Aerial crown-view tile of a tropical tree (Barro Colorado Island, Panama), acquired 20241216:
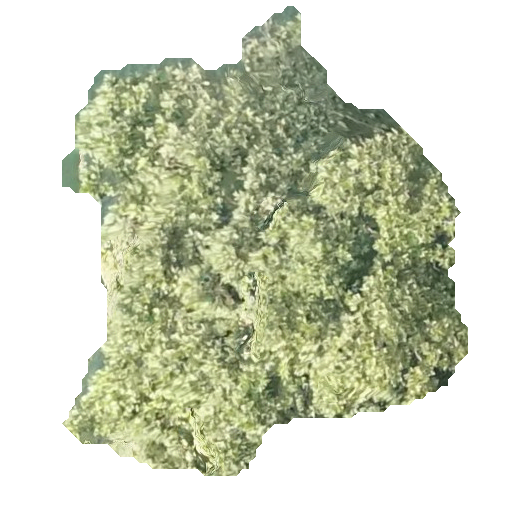
Species: Anacardium excelsum
GBIF accepted scientific name: Anacardium excelsum
Crown area: 186.989 m²